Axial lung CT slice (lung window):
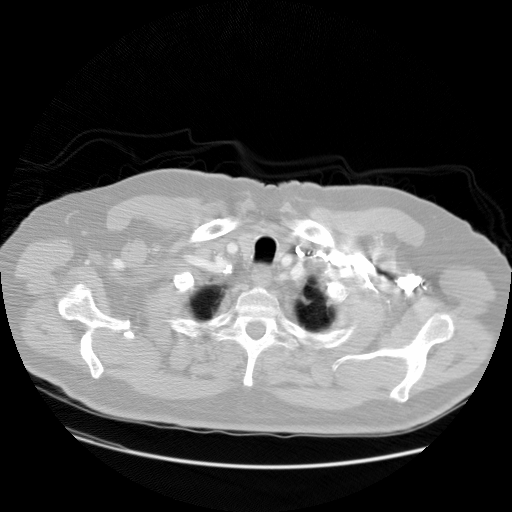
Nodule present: no